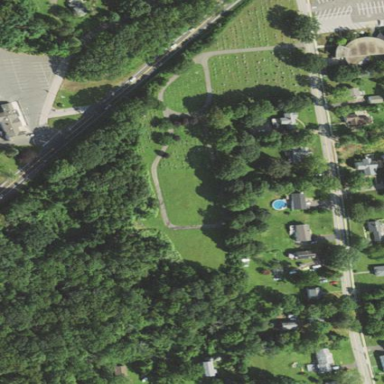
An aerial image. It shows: Cemetery.